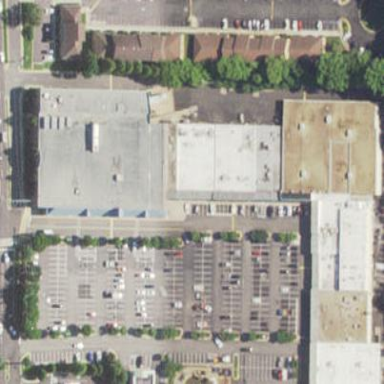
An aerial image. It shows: Supermarket building.